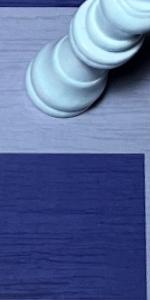
Label: Empty